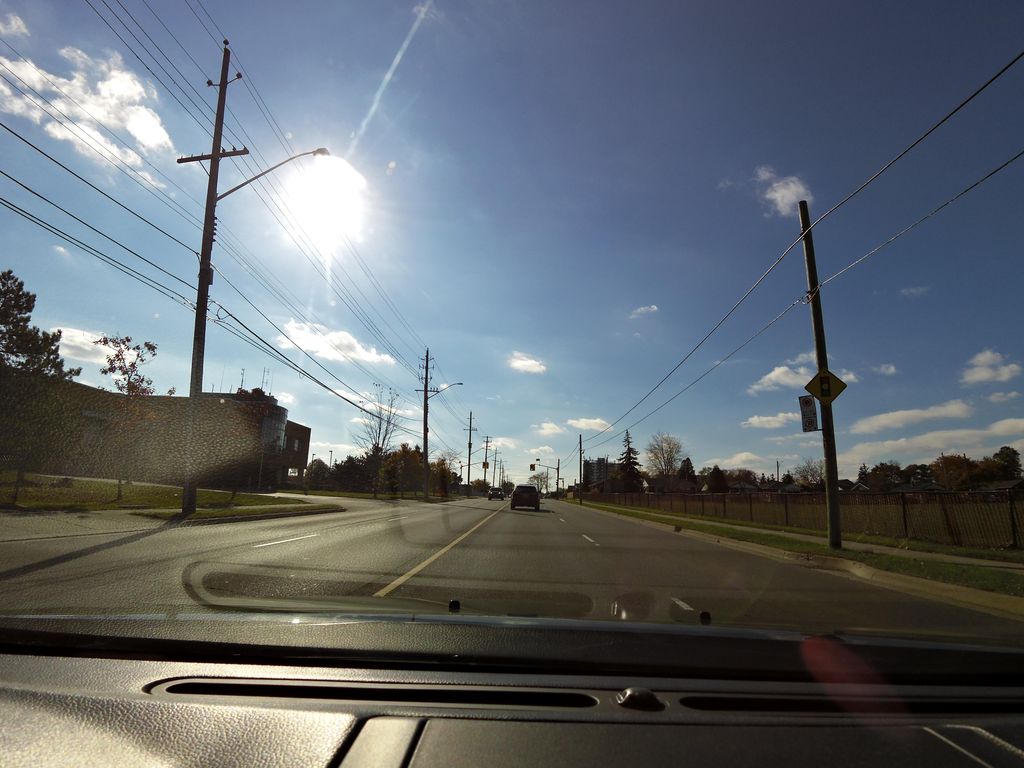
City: hamilton